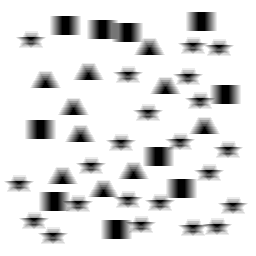
Squares: 10
Triangles: 10
Stars: 22
Total shapes: 42